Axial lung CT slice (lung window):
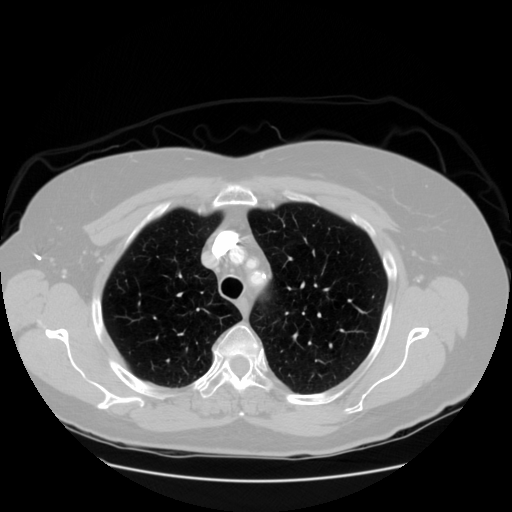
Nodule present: no